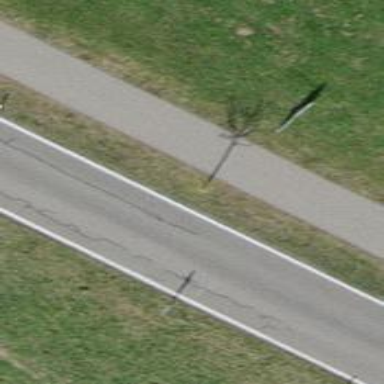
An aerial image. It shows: Avenue lined with broadleaved deciduous trees.